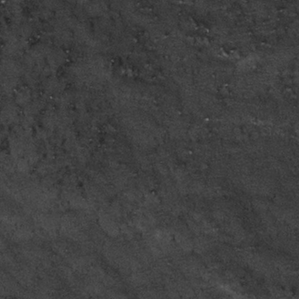
Label: frost